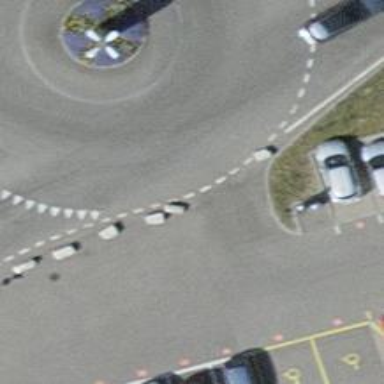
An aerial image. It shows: Residential road with asphalt surface leading to roundabout.